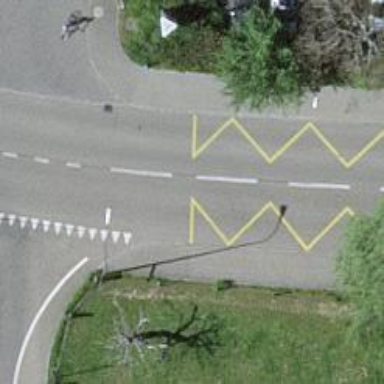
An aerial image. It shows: Public transport stop position.